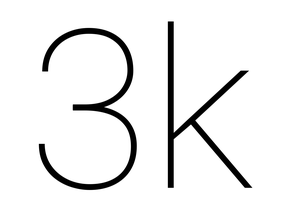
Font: Roboto_Thin